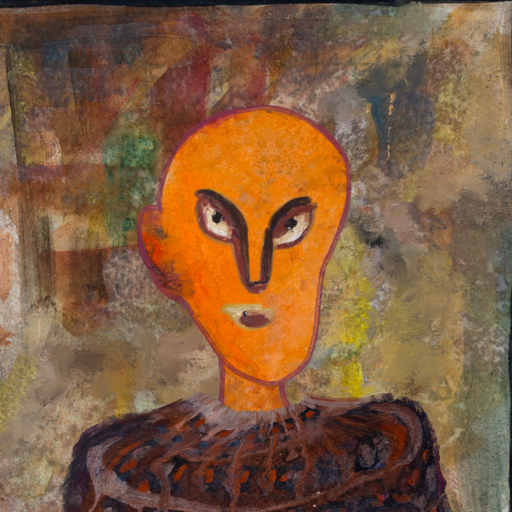
Background: Mosgoul, Head And Neck Front: Hypocrite, Face Front: After_Raid, Bust: Hypocrite, Hair Front: Blank, Head Accessory: Blank, Second Necklace: Blank, Necklace: Blank, Baby: Blank